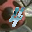
Label: 4